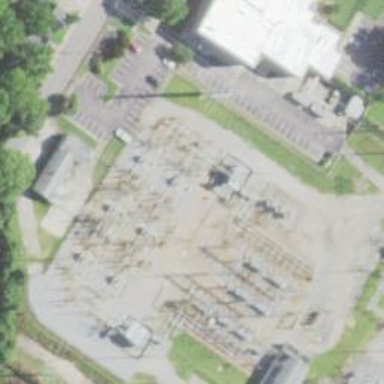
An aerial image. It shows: Switch for power supply.